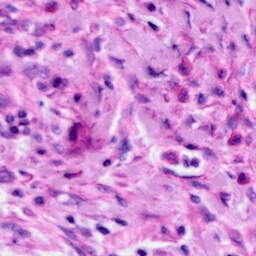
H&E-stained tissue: Cervix